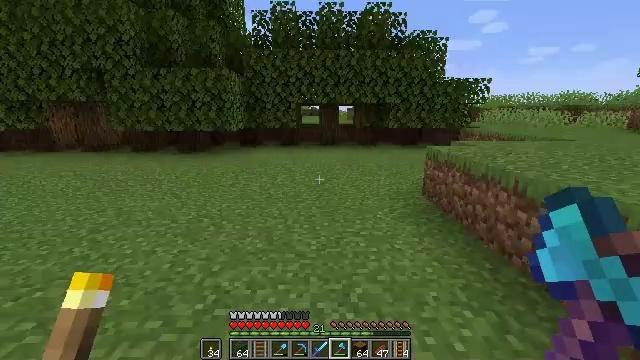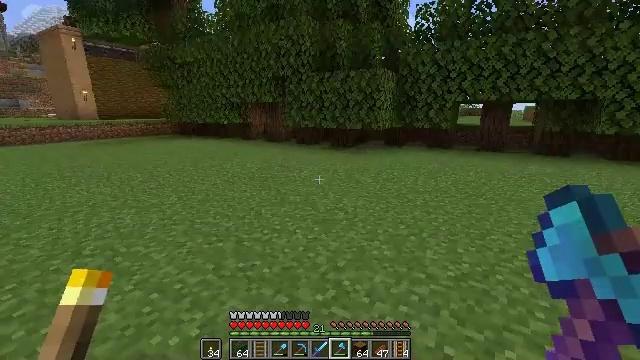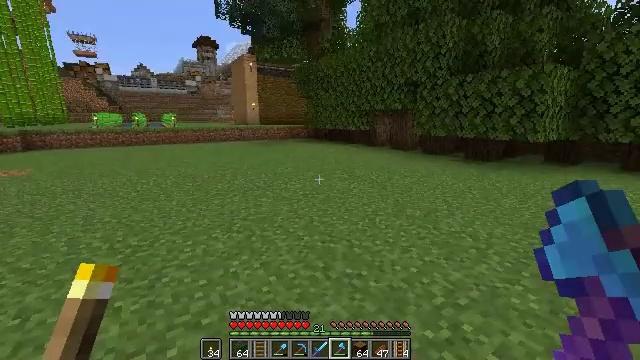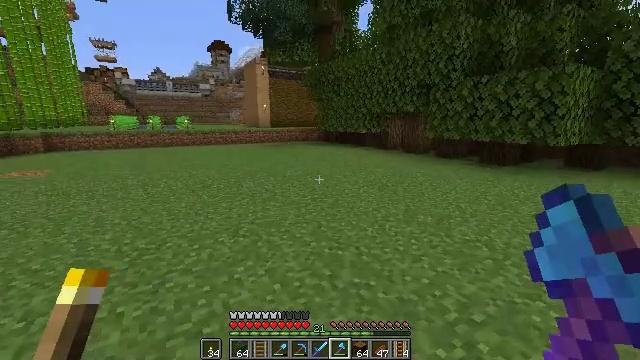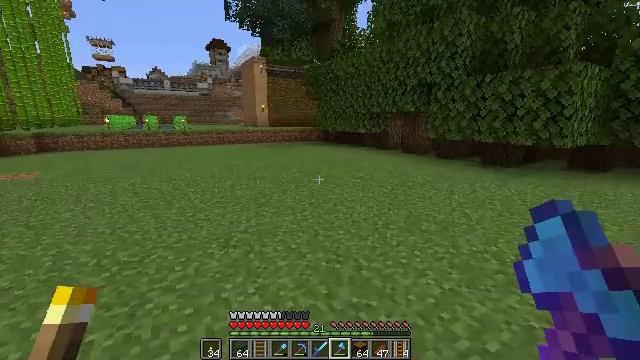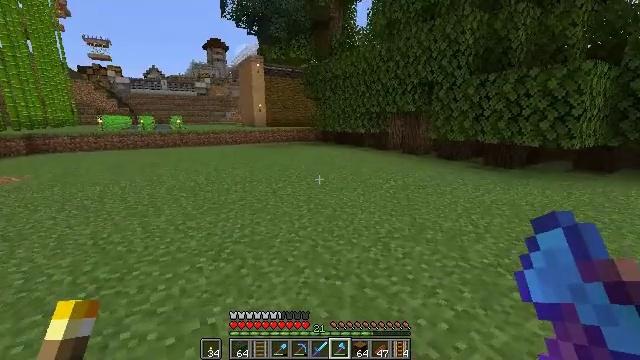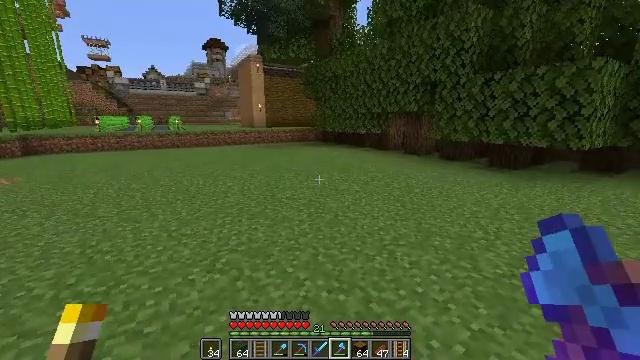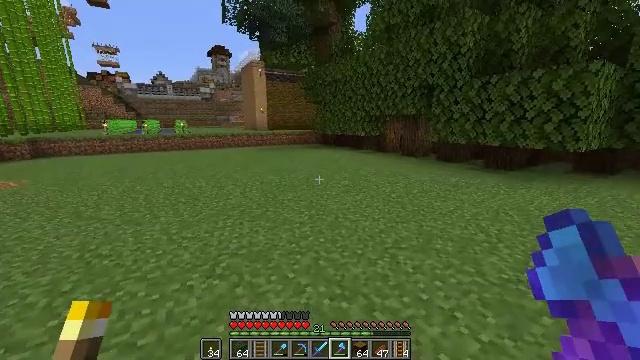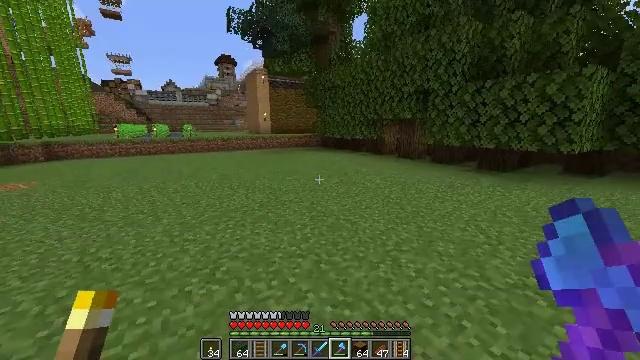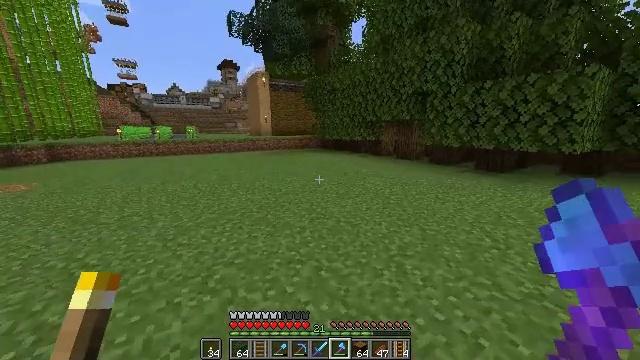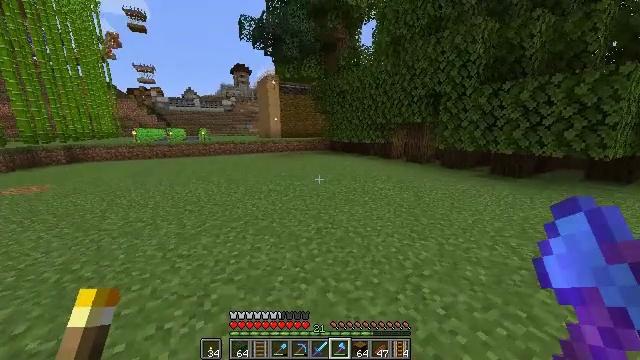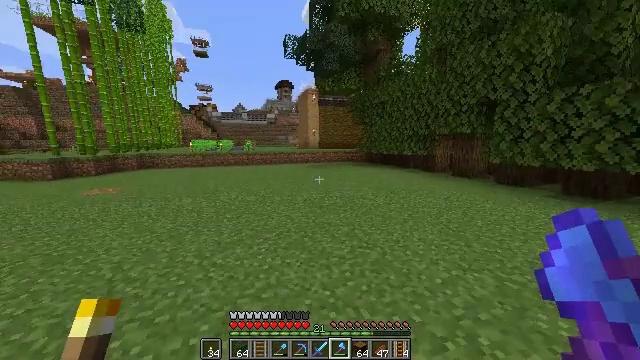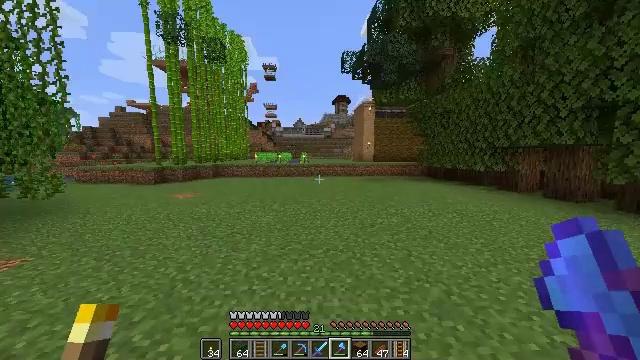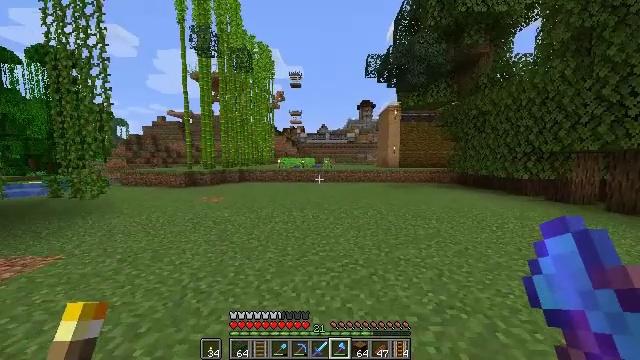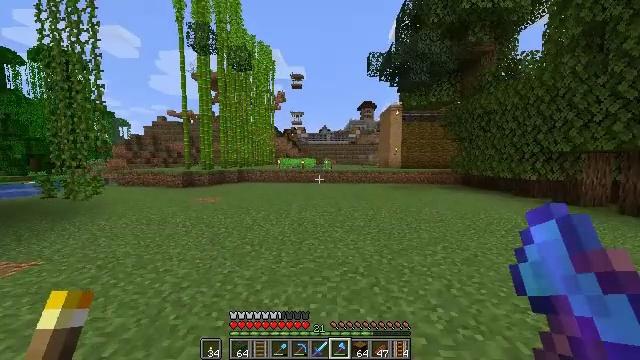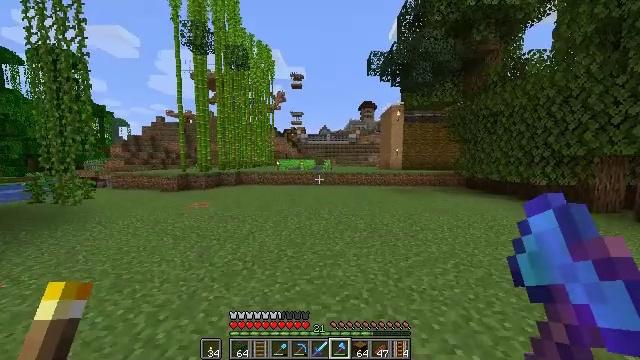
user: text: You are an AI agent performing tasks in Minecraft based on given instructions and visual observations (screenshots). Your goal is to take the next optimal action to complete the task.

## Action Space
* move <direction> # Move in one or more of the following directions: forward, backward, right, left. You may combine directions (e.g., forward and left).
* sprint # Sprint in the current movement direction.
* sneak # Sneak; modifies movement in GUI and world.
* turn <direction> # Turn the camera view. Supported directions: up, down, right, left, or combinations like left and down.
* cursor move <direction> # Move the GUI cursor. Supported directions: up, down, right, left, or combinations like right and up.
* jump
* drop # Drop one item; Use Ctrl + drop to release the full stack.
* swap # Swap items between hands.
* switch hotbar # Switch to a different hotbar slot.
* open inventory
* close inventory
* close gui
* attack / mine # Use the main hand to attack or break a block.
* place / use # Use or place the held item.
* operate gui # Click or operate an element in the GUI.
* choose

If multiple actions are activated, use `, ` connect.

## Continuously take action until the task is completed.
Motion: motion action
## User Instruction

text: Destroy the jungle sapling to pick it up.
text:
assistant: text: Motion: move forward, turn left
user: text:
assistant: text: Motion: move forward, turn left and up
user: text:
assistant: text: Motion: move forward, turn left
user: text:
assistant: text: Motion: move forward
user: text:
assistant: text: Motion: move forward
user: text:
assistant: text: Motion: move forward, sprint
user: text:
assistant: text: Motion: move forward, sprint
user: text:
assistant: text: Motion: move forward, sprint
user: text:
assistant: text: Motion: move forward
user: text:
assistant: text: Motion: move forward, turn left
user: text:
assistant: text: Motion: move forward, sprint, turn left and up
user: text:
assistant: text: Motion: move forward, sprint, turn left and up
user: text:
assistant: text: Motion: move forward, sprint, turn left and up
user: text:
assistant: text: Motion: move forward
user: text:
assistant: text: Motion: move forward, jump
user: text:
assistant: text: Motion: move forward, jump
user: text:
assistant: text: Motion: move forward, jump
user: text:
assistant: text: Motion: move forward, jump
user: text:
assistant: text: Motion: move forward, jump
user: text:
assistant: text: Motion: move forward, jump
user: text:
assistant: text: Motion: move forward, jump
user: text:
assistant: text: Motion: move forward, jump
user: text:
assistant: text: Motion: move forward, jump
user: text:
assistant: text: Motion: move forward, jump
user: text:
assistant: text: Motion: move forward, sprint, jump
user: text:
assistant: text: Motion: move forward, sprint, jump
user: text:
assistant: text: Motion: move forward, sprint, jump
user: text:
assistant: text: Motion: move forward, sprint, jump
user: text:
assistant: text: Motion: move forward, sprint, jump
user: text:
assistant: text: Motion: move forward, jump